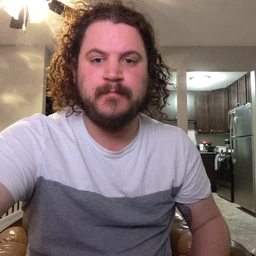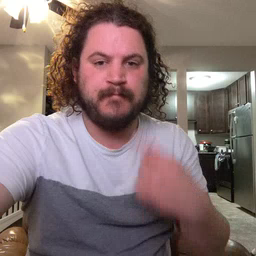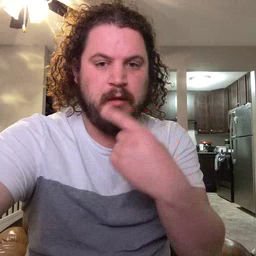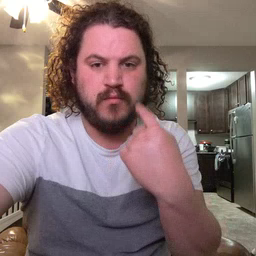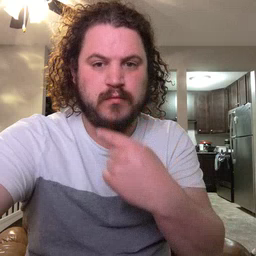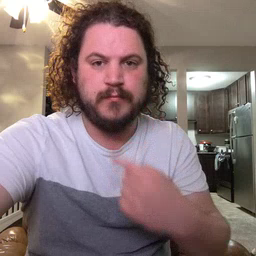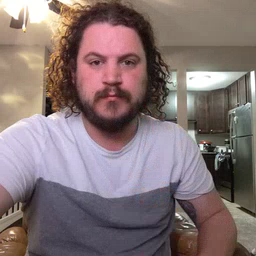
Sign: mouth